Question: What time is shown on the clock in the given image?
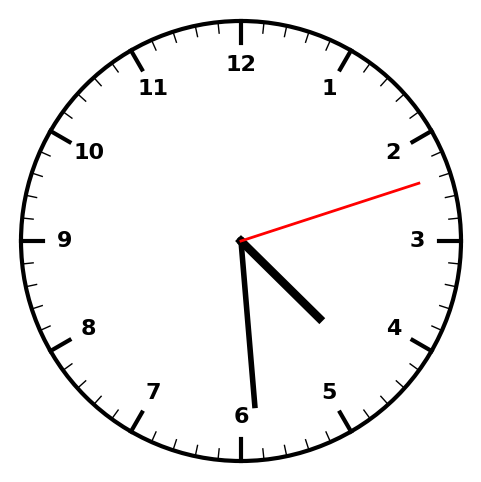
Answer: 04:29:12